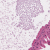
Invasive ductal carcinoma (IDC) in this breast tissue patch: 0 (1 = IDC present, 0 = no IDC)